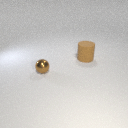
large brown rubber cylinder behind small brown metal sphere